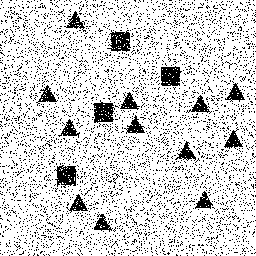
Squares: 4
Triangles: 12
Stars: 0
Total shapes: 16